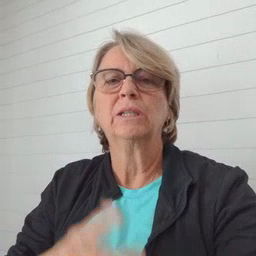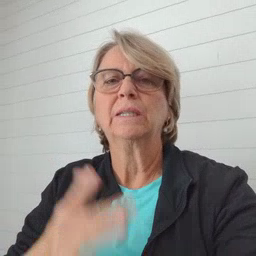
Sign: finish